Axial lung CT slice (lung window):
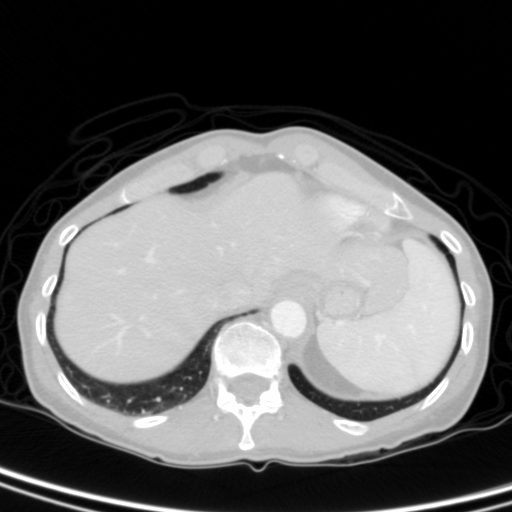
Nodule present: no